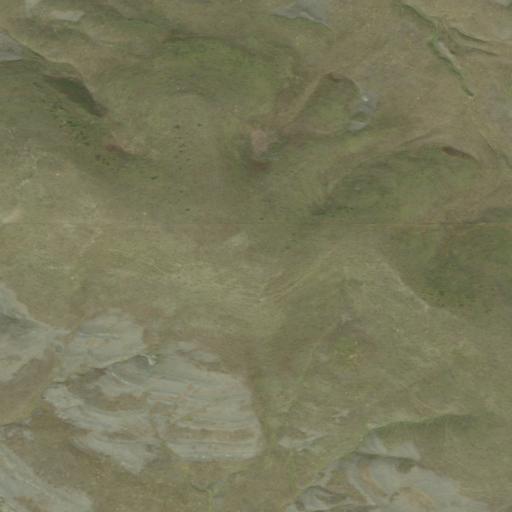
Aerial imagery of mountain in South Dakota named Lindsay Butte containing only grassland